Interaction volume radius: 10 \u00c5
Interaction volume height: 15 \u00c5
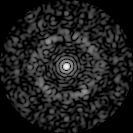
Disorder parameter: 0.7845